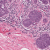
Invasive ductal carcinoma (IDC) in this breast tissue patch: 0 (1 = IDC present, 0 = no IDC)